Field crop: maize
Growth stage: 1
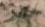
Species: atriplex